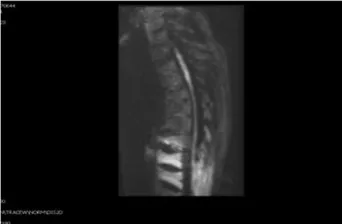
MRI of this patient after therapy. (C) DWI shows a slightly elevated signal in the gray matter.
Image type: radiology (mri)